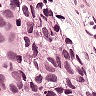
Metastatic tissue present: yes